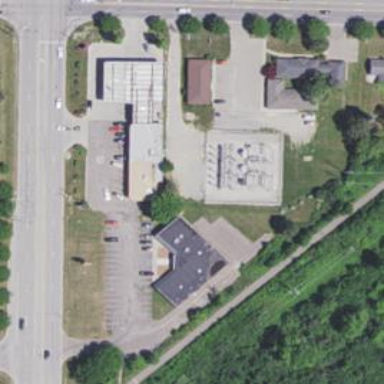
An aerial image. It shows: Convenience shop.